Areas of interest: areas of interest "Home Furnishing and Building Materials Market"
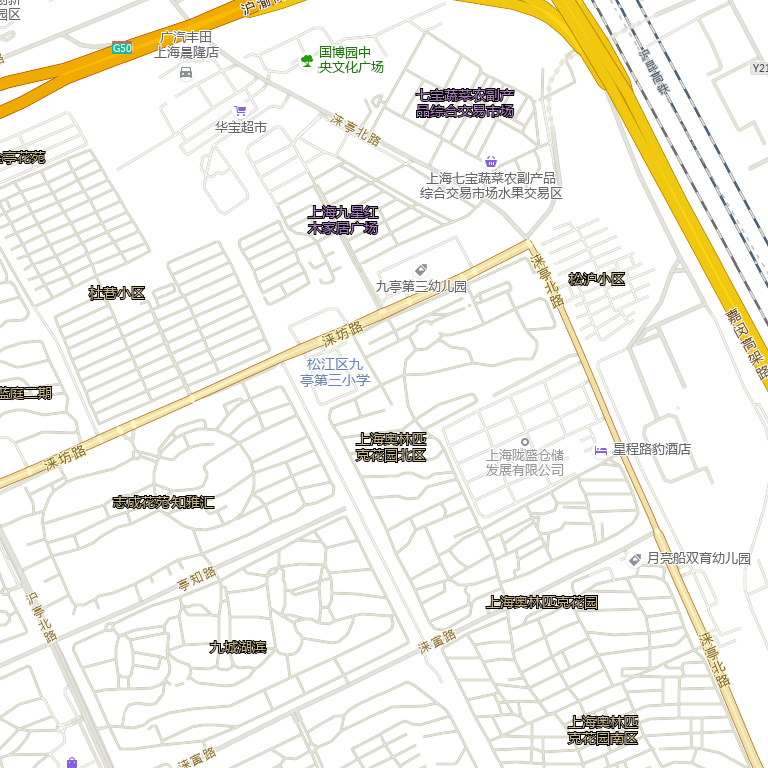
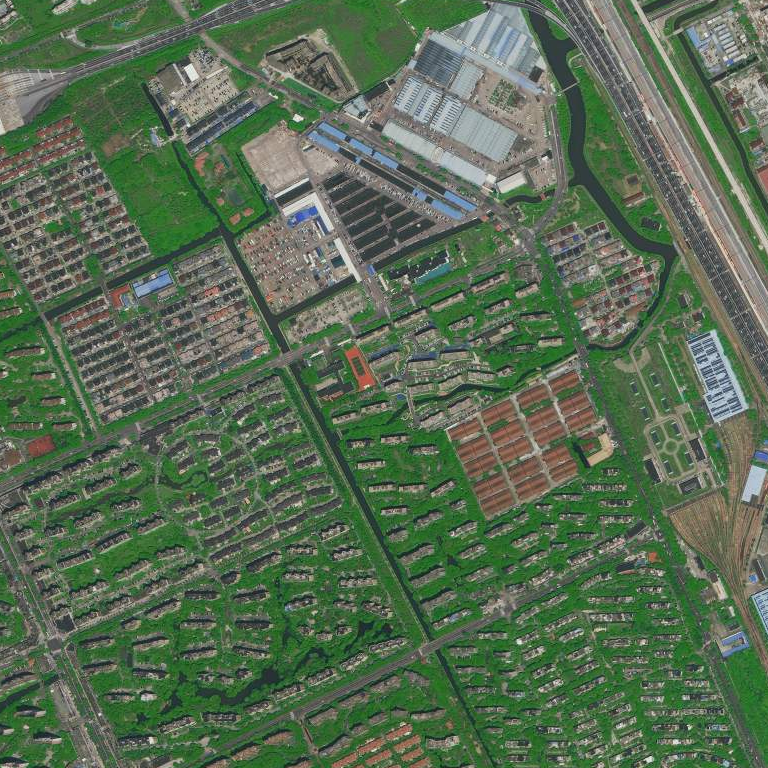